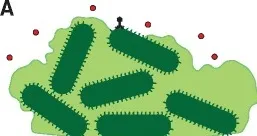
(A) Therapeutic concentrations of antibiotics are unable to penetrate biofilms due to poor permeability and depressed metabolism of biofilm constituents. Phage OMKO1, however, is able to replicate within bacteria present in biofilm. Next, biofilm instability occurs as phage OMKO1 replicates. Finally, with the biofilm disrupted, therapeutic concentrations of antibiotic can better reach target bacteria, and any cells resistant to phage OMKO1 infection are expected to be more susceptible to antibiotics (ie, less capable of efflux).
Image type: pathology (giemsa)